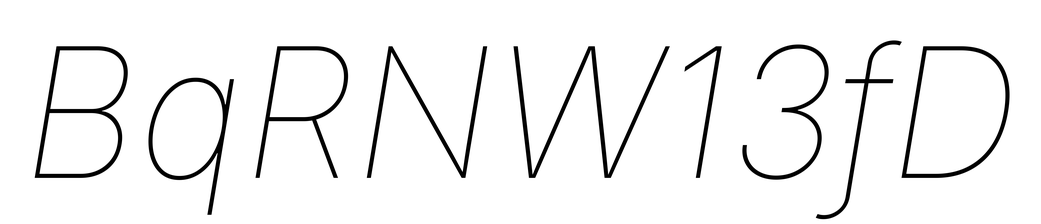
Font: Inter-Italic_Thin_Italic